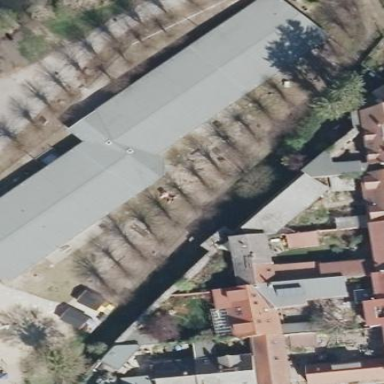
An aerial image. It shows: Kindergarten building.